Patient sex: M
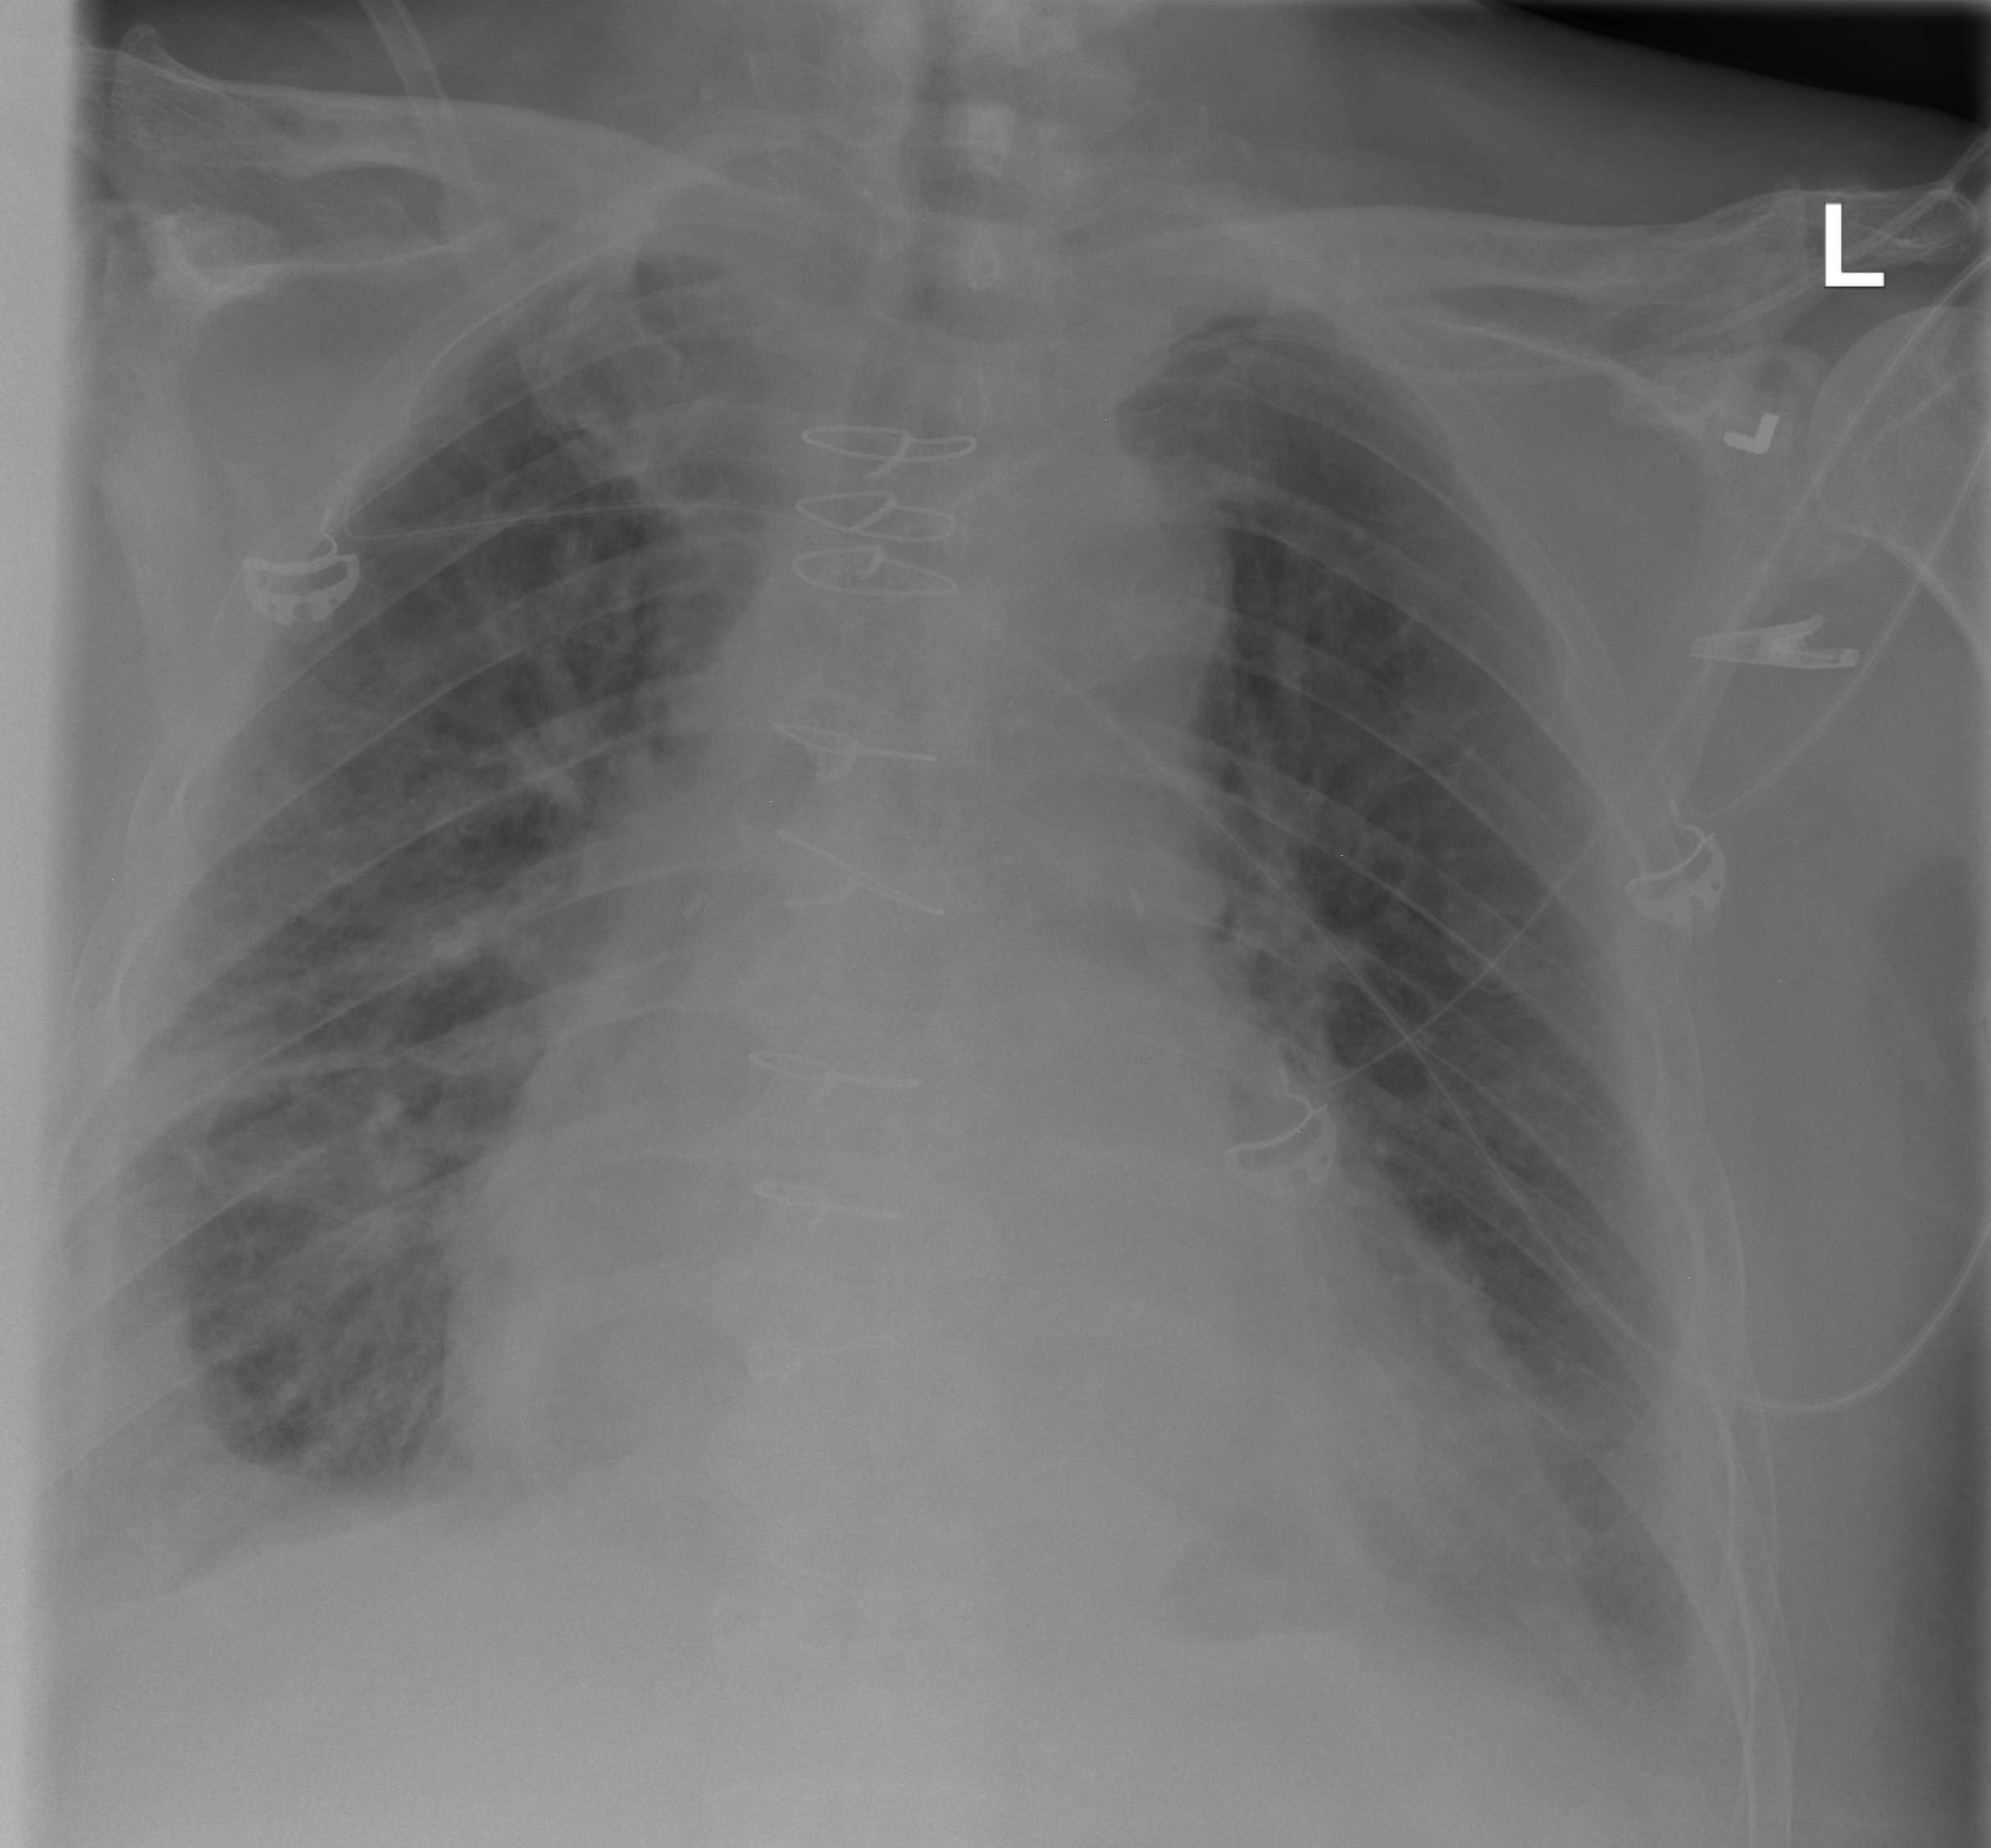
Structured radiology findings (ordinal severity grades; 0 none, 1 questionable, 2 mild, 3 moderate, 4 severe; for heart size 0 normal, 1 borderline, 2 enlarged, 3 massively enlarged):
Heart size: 2
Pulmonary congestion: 2
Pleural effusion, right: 2
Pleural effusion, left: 2
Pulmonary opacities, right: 2
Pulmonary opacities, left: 2
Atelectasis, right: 2
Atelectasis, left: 2